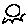
Label: sun